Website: walmart
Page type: delivery-shipping
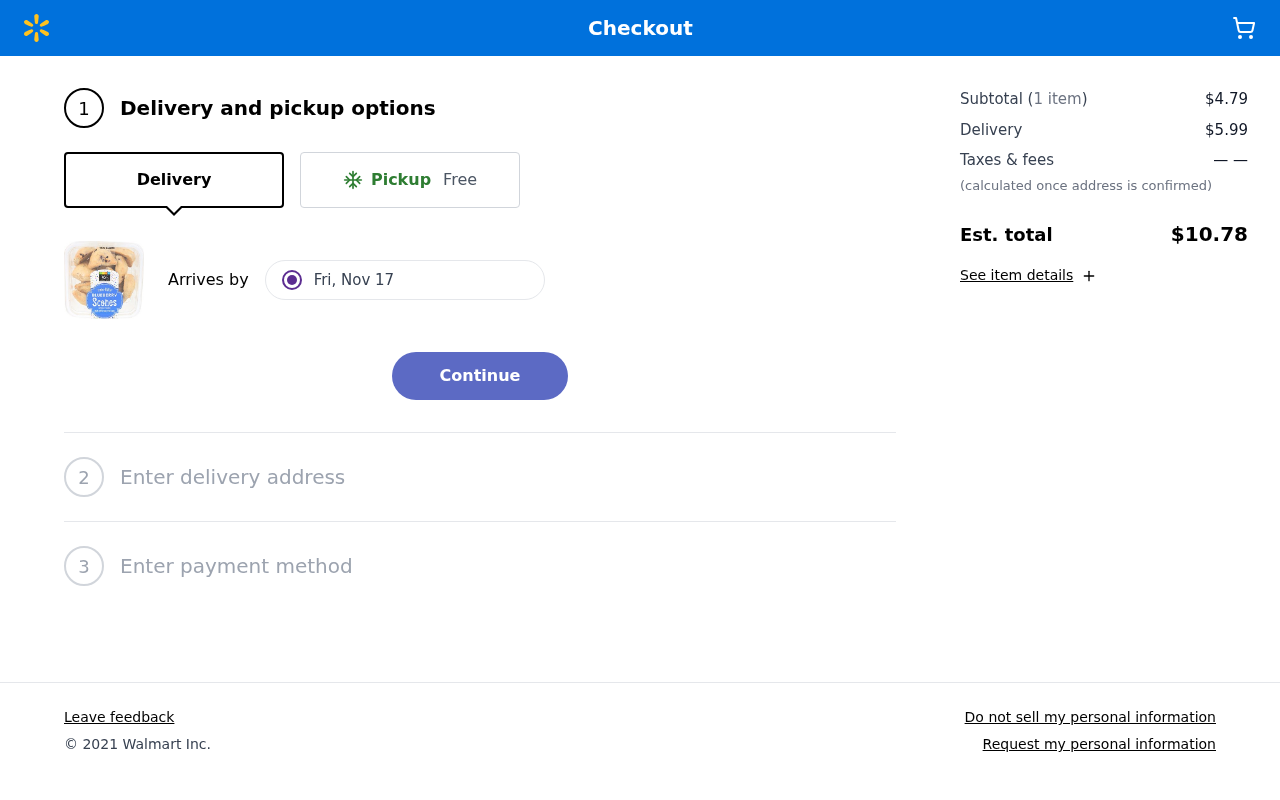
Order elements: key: ORDER_DELIVERY_DATE
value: Fri, Nov 17
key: ORDER_NUM_ITEMS
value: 1 item
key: ORDER_SUBTOTAL
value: $4.79
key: ORDER_SHIPPING_COST
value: $5.99
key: ORDER_TOTAL
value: $10.78